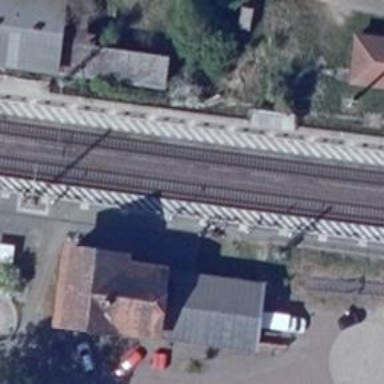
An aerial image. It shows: Station for public transport and railway.